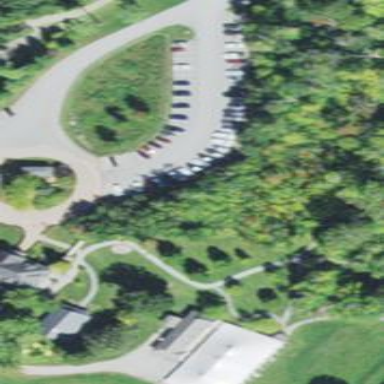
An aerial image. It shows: Parking area.